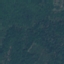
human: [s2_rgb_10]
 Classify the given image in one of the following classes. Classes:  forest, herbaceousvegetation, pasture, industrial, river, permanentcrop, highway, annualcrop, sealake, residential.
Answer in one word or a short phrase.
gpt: Forest